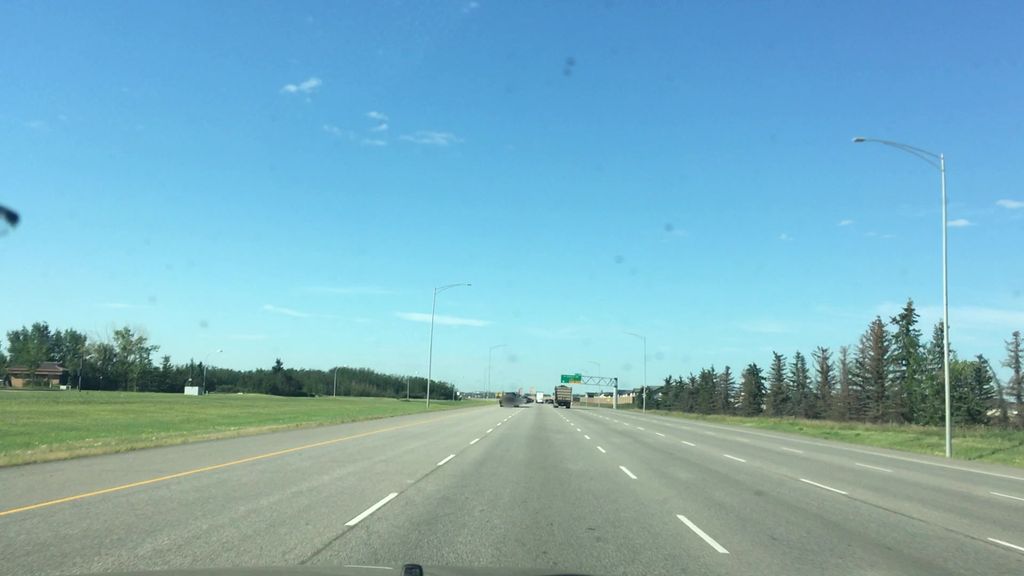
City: edmonton